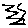
Label: zigzag